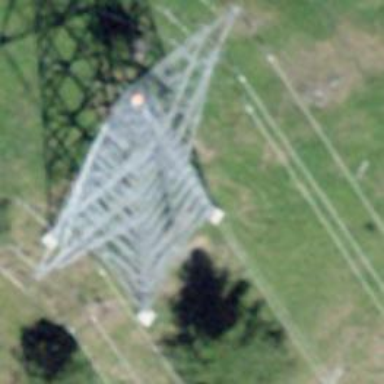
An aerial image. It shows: Power tower.